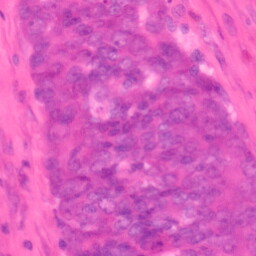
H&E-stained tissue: Colon